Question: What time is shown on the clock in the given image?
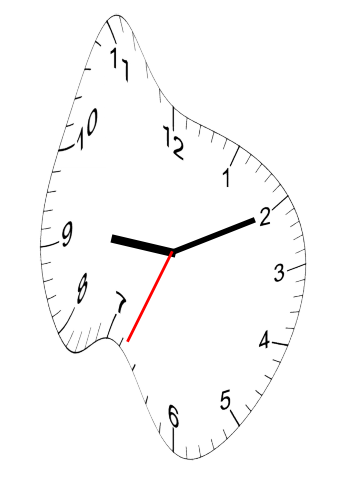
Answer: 09:10:34